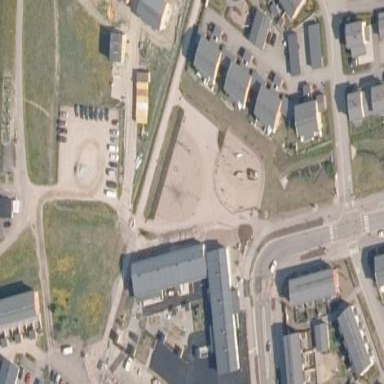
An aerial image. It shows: Playground area for leisure land.